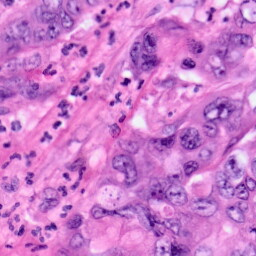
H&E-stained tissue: Pancreatic